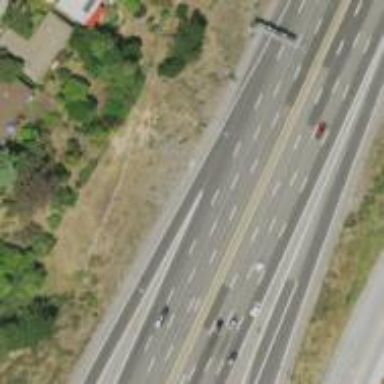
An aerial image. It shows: Asphalt motorway link.